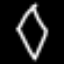
Label: diamond